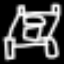
Label: bed